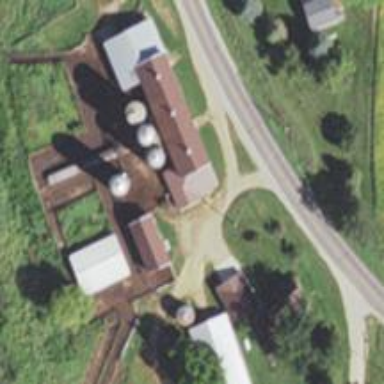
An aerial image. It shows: Silo.